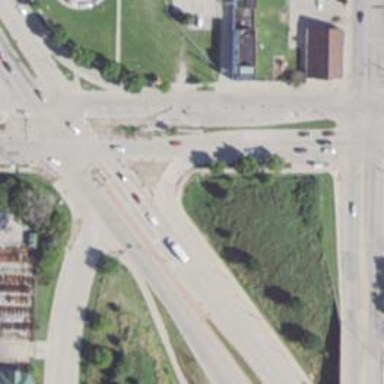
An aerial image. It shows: Traffic island located on footway.